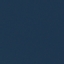
Label: SeaLake